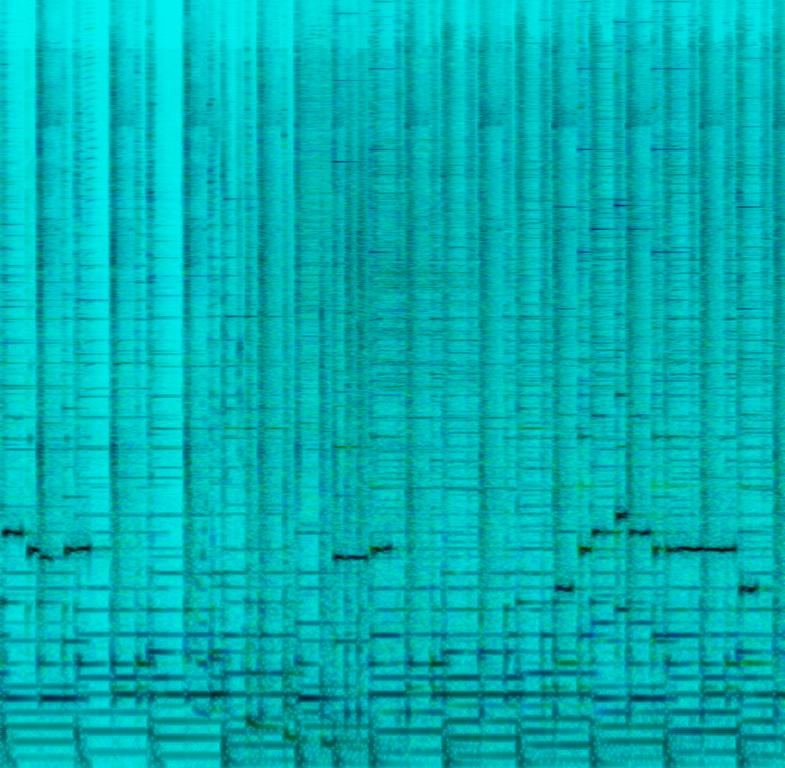
The low quality recording features a commercial song that consists of an acoustic rhythm guitar, claps, shimmering shakers, shimmering bells melody, synth lead melody, simple bass and generic female voice tag. It sounds happy, fun and joyful.